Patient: sex F, age 86
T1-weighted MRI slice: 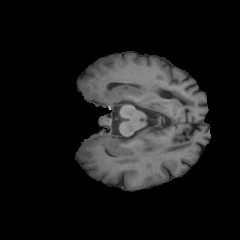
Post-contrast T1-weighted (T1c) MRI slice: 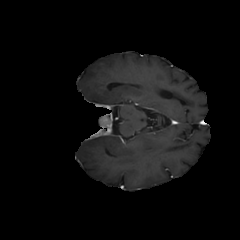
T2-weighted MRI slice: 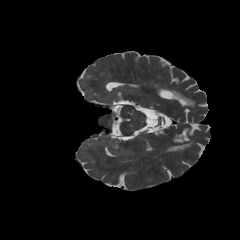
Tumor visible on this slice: no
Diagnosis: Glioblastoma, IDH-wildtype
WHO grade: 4